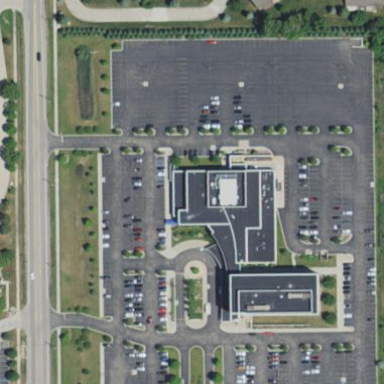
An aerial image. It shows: Clinic building offering healthcare services.